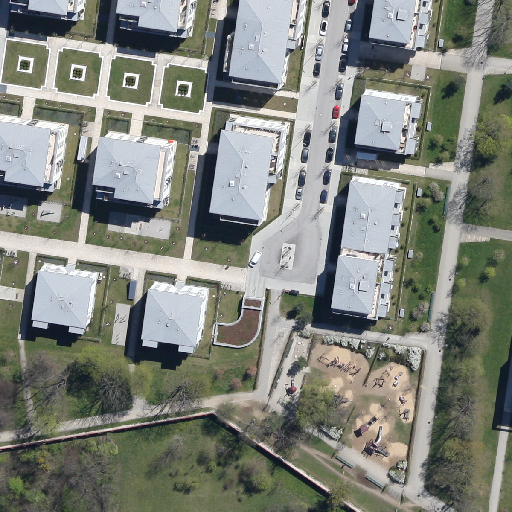
Referring expression: light-duty vehicle